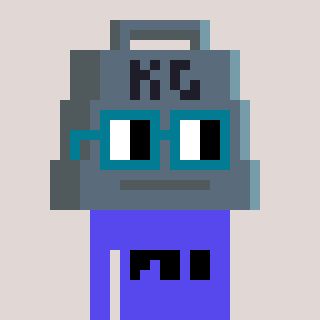
a pixel art character with square dark green glasses, a weight-shaped head and a computerblue-colored body on a warm background